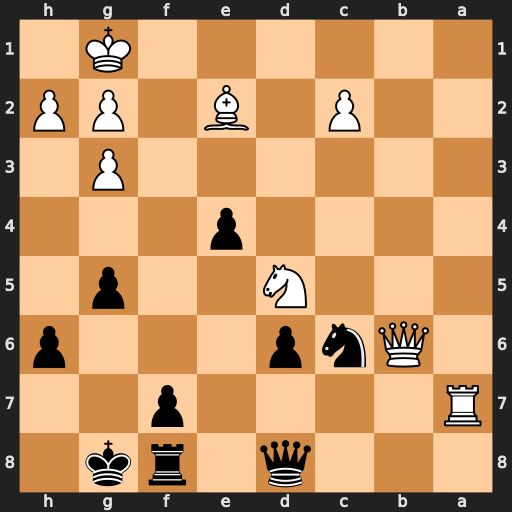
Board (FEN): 3q1rk1/R4p2/1Qnp3p/3N2p1/4p3/6P1/2P1B1PP/6K1
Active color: b
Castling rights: -
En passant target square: -
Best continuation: Qxb6+ Nxb6 Nxa7